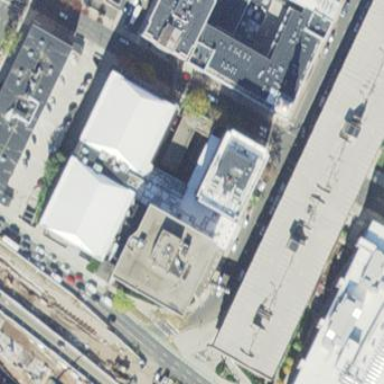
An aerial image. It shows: Section of hospital building.